Question: I have a rounded square box image that has a red strip that runs along the left side and has a transparent background (the white bit) which I created in photoshop. I would like to place an image behind this box. I have tried setting the 'position:absolute' and 'z-index: -1;' however, it places the image behind everything. Is there a way I can achieve this with just the CSS? P.S. I have searched for solutions but the ones I have come across did not seem to help me at all.

CSS:
'''
#boxes img {
border:1px solid;
margin:4px 0 0 0px;
padding:0;
position: absolute;
width: 359px;
height: 218px;
z-index: -1 ;
-moz-border-radius-topright:5px;
-moz-border-radius-topleft:5px;
-moz-border-radius-bottomright:5px;
-moz-border-radius-bottomleft:5px;
-webkit-border-top-right-radius:5px;
-webkit-border-top-left-radius:5px;
-webkit-border-bottom-right-radius:5px;
-webkit-border-bottom-left-radius:5px;
}
#boxes .box {
width:370px;
height:241px;
float:left;
background-image:url(../imgs/box_front.png);
background-repeat:no-repeat;
background-color:#FFF;
margin:80px 30px 0 0;
}
'''
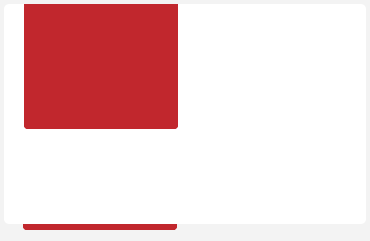
Answer: You can't reliably set 'z-index' without setting 'position' on your elements; the stacking is also relative to the elements' containers, so if everything is at root level the image with a negative 'z-index' will disappear behind the page. (Personally, I try and avoid negative 'z-index' values whenever possible.)
'''
#boxes {
position: relative;
}
#boxes img {
border:1px solid;
margin:4px 0 0 0px;
padding:0;
position: absolute;
width: 359px;
height: 218px;
z-index: 1 ;
-moz-border-radius-topright:5px;
-moz-border-radius-topleft:5px;
-moz-border-radius-bottomright:5px;
-moz-border-radius-bottomleft:5px;
-webkit-border-top-right-radius:5px;
-webkit-border-top-left-radius:5px;
-webkit-border-bottom-right-radius:5px;
-webkit-border-bottom-left-radius:5px;
}
#boxes .box {
width:370px;
height:241px;
float:left;
background-image:url(../imgs/box_front.png);
background-repeat:no-repeat;
background-color:#FFF;
margin:80px 30px 0 0;
position: relative;
z-index: 2;
}
'''
# EDIT:
The problem is that your HTML is structured so the red stripe is the background image of the container that you're loading the image into. As this also has a 'background-color', the image is being lost behind it.
A better way of doing this would be to use HTML/CSS' natural document flow - i.e. the later the element appears in the HTML, the 'higher' it is in the natural z-index. This'll mean you don't have to specify 'z-index' values, but you will need to add a presentational 'div' to your code (unless you want to monkey around with ':after' pseudo-elements):
Each grey box will need to look like this:
'''
<div class="grey box">
<h3><a href="#">Stationary</a></h3>
<a href="#" class="normal"><span class="border">&nbsp;</span><img src="http://placekitten.com/g/361/220"><div class="innerBox">&nbsp;</div></a>
</div>
'''
... and your CSS will need to change. Remove the background from the '.box' styles, and add this to your CSS:
'''
#boxes .innerBox {
position: absolute;
left: 0;
top: 0;
width:370px;
height:241px;
background-image:url(http://i754.photobucket.com/albums/xx182/rache_R/box_front_zps196242cf.png);
background-repeat:no-repeat;
}
'''
You can then remove the z-index from '#boxes .box', and because the 'innerBox' div appears after the image in your markup, it will naturally appear higher than your image.
If you can't add any extra HTML to your markup template, you could repurpose the 'border' divs, which don't seem to be doing much:
'''
#boxes .border
{
border:none;
z-index:1;
cursor:pointer;
position: absolute;
left: 0;
top: 0;
width:370px;
height:241px;
background-image:url(http://i754.photobucket.com/albums/xx182/rache_R/box_front_zps196242cf.png);
background-repeat:no-repeat;
}
'''
You'll need to update your images too:
'''
#boxes img {
/* other declarations */
position: absolute;
left: 4px;
top: 0;
/* other declarations */
}
'''
... and make sure your '#boxes .box' style has 'position: relative;' set.
That should do you: <URL>